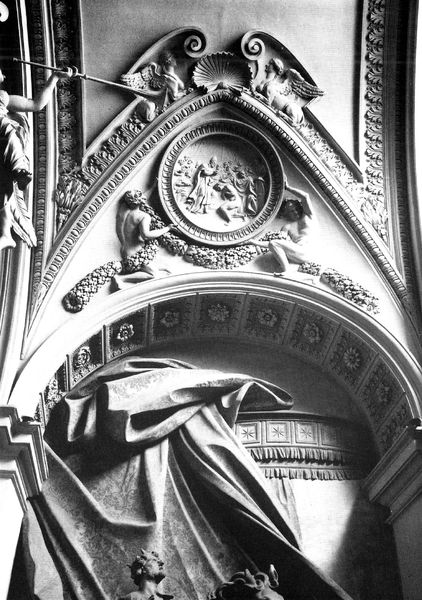
Titel: Scala Regia, Treppe zwischen Petersdom und Vatikan
Künstler: Giovanni Lorenzo Bernini
Standort: Rom, S. Pietro (EU - I - Latium)
Schlagwörter: flügel, umhang, blumen, licht, tier, tuch, architektur, instrument, vorhang, kirche, mantel, girlande, krone, kreis, reiter, rund, engel, skulptur, bogen, stuck, nackte, tor, spitzbogen, fabelwesen, muschel, posaune, putten, eierstab, kapitel, sphinx, trompete, +tuch, tuch stuck